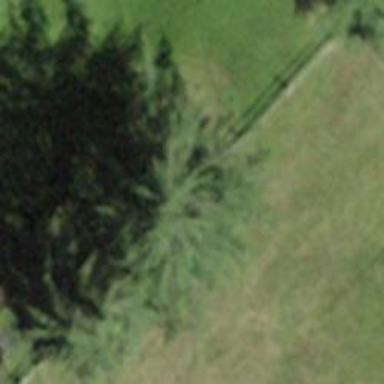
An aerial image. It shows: Needle-leaved tree in nature.